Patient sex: M
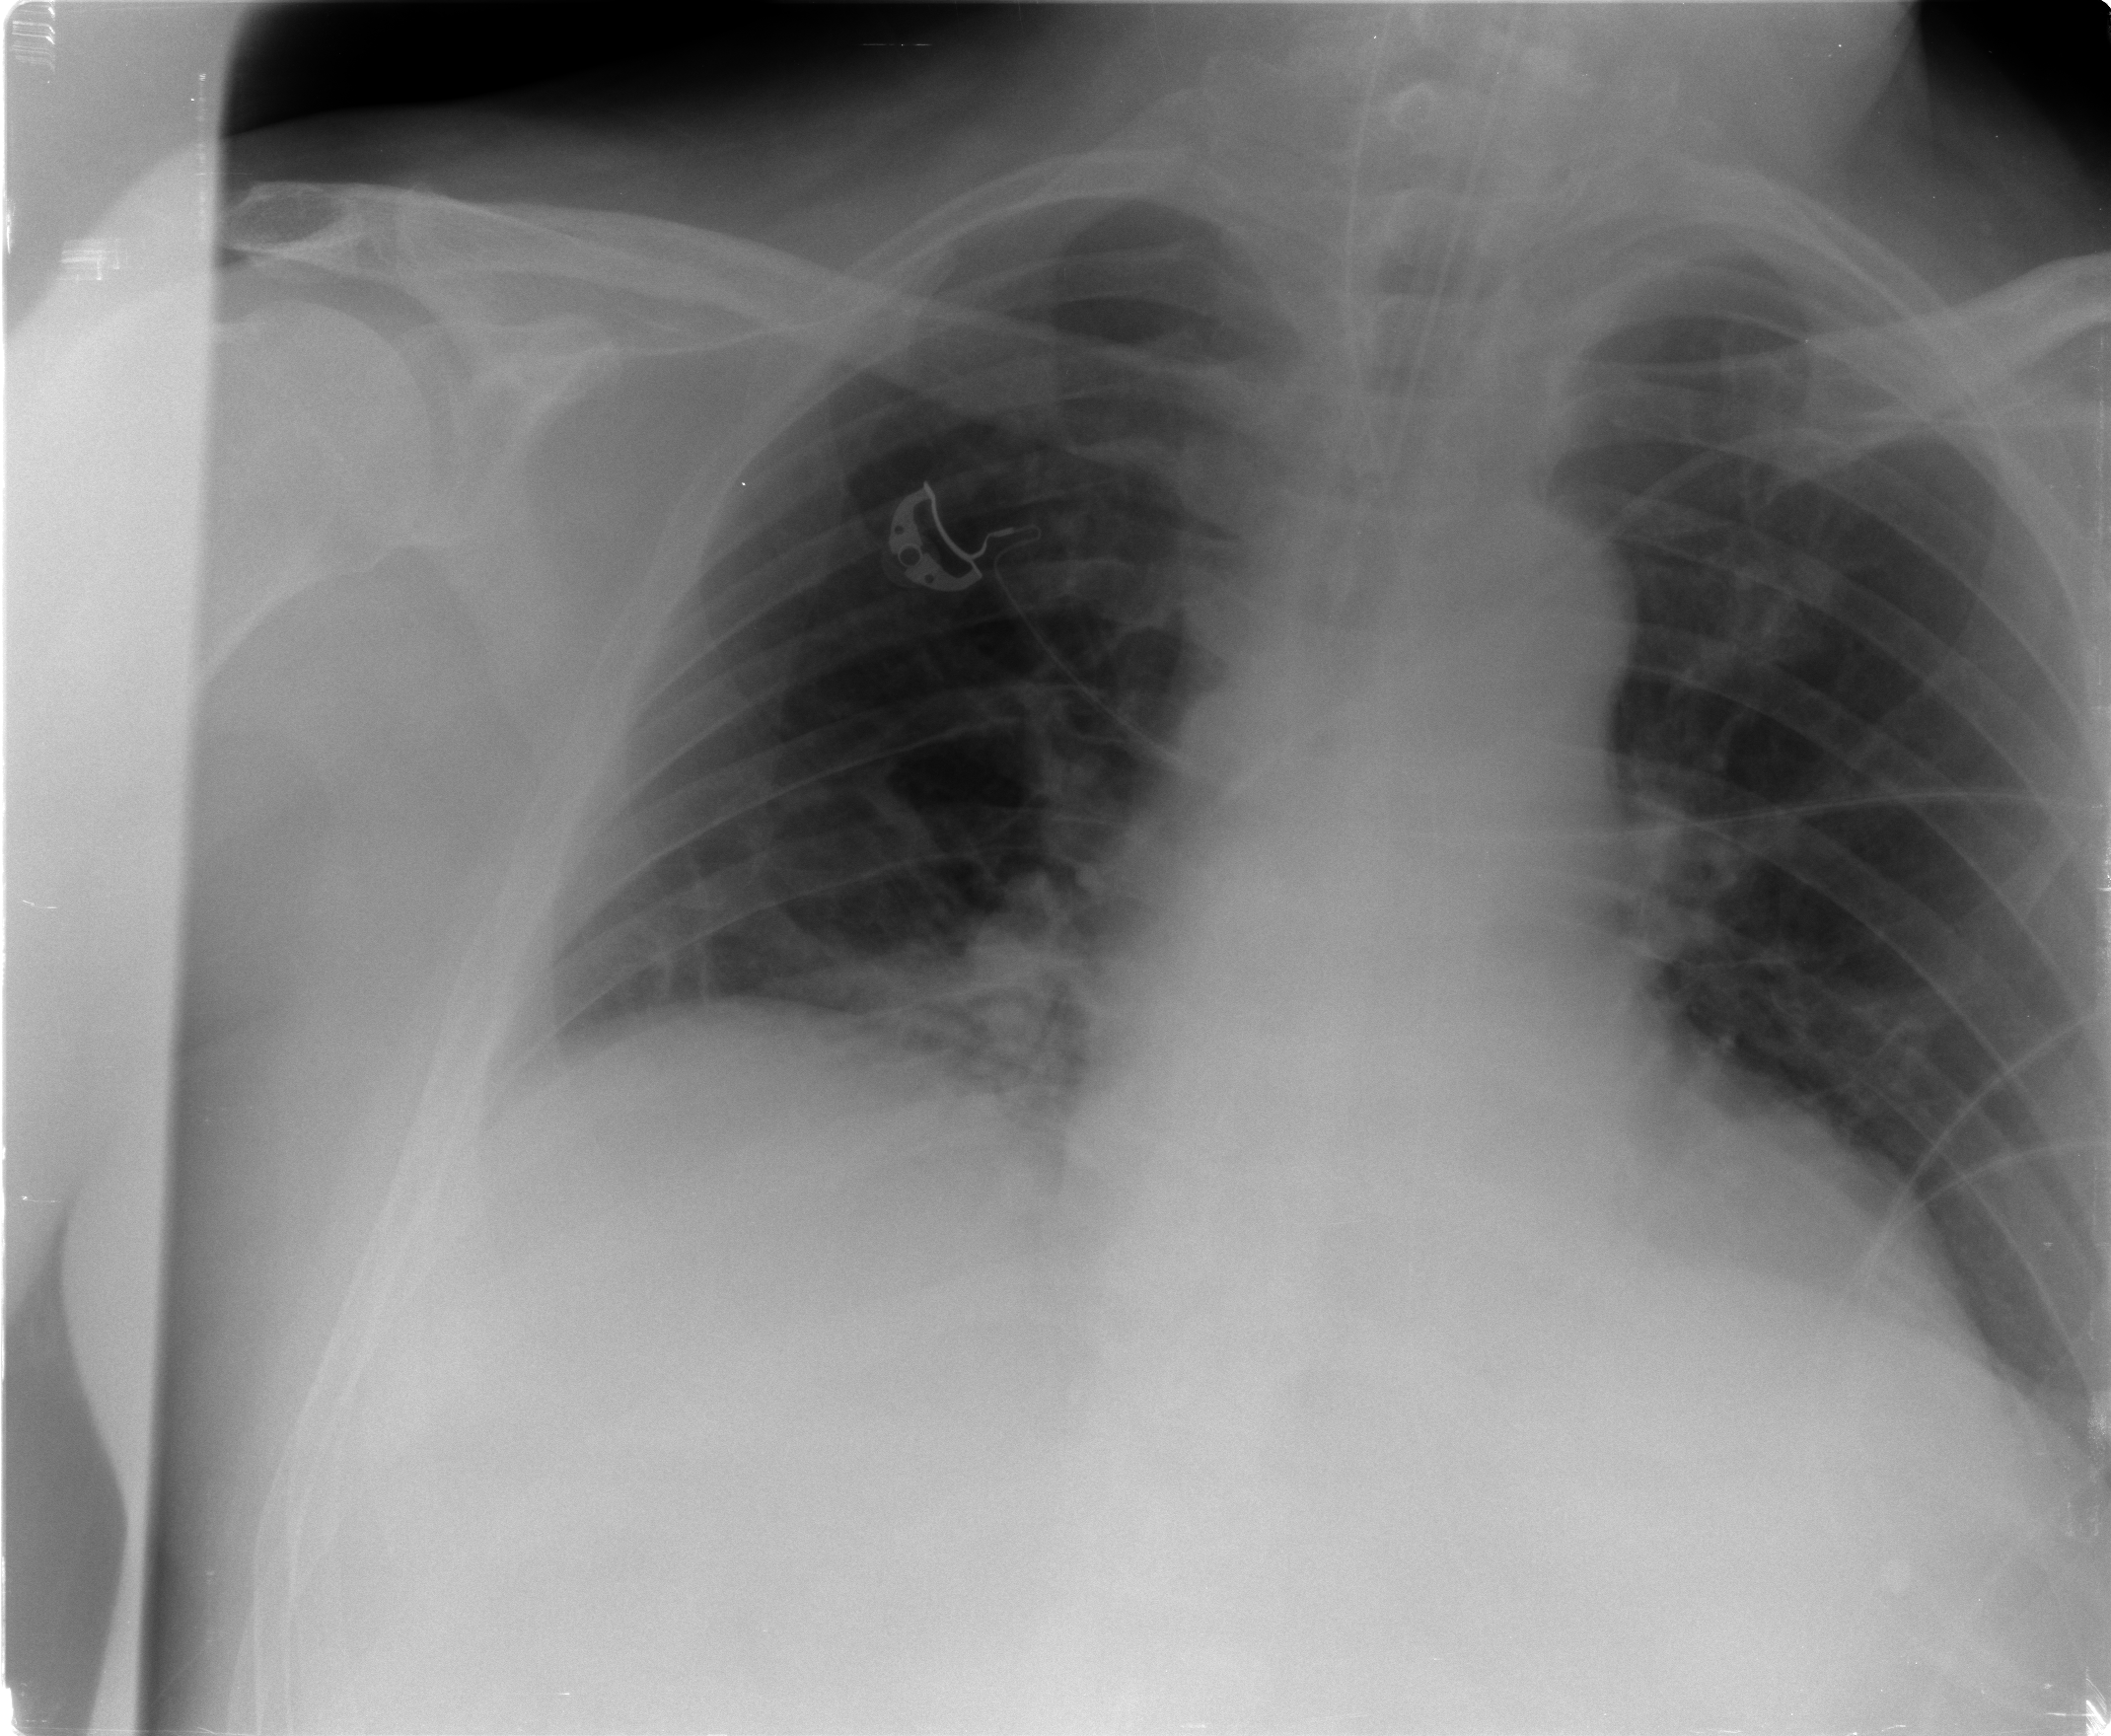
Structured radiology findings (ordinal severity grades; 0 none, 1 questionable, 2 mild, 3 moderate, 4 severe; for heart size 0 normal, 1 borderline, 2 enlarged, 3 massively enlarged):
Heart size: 2
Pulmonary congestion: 0
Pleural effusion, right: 0
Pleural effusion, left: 0
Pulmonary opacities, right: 0
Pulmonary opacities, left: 0
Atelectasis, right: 2
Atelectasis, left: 0